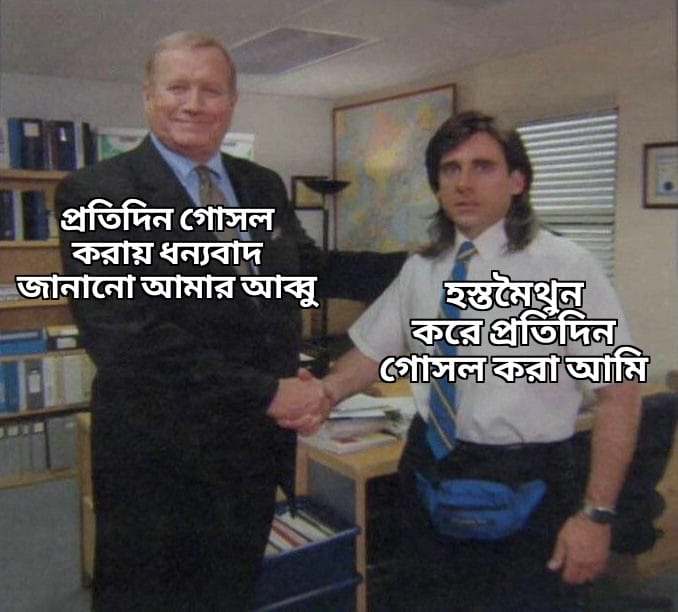
Caption: প্রতিদিন গোসল করায় ধন্যবাদ জানানো আমার আব্বু    হস্তমৈথুন করে প্রতিদিন গোসল করা আমি
Label: non-hate